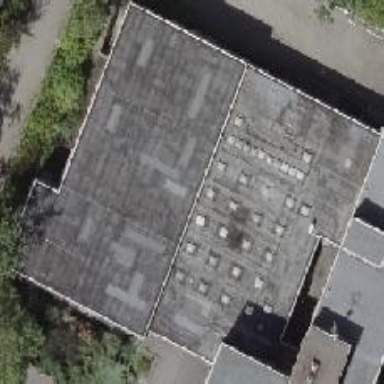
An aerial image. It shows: School building.